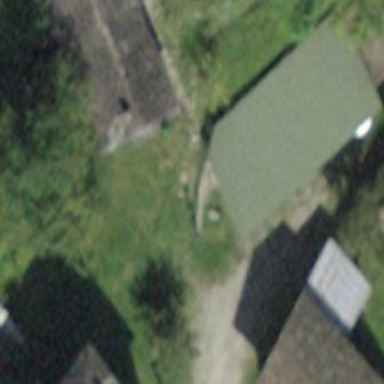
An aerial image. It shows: View of roof of building.